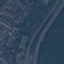
Label: Highway